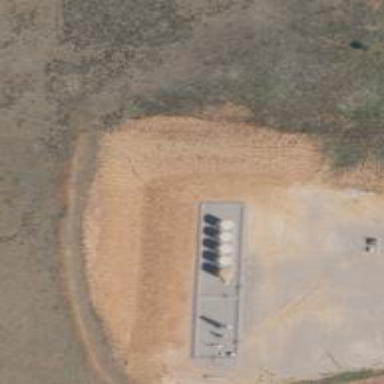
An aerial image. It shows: Storage tank with man-made structure.